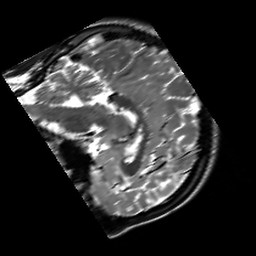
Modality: T2w
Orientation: sagittal
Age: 19
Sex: male
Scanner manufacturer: siemens
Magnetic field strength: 3 T
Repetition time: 7 s
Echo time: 0.09 s